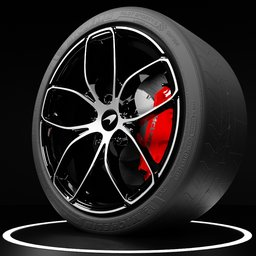
Label: mechanical